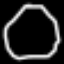
Label: octagon